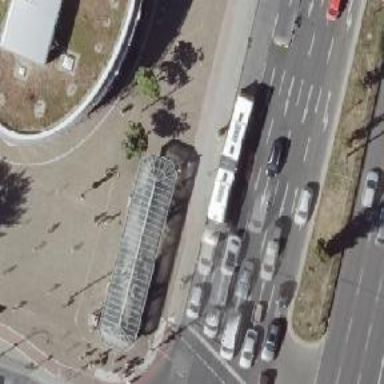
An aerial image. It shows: Subway entrance for railway system.